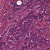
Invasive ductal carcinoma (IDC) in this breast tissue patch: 1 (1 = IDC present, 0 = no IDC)